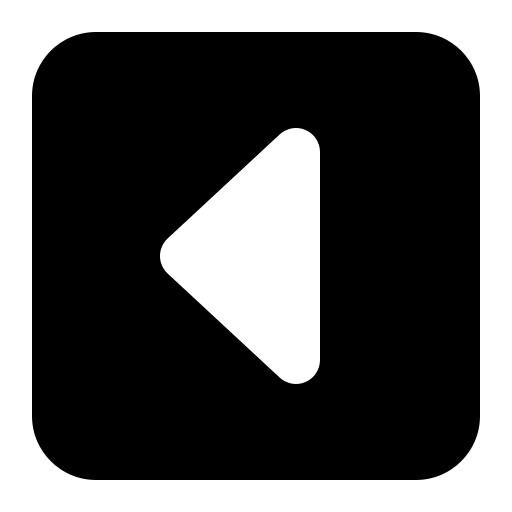
Tags: icon, FontAwesome, fa-icon, solid, square, caret, left